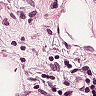
Metastatic tissue present: no